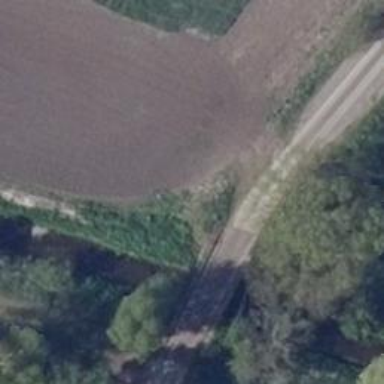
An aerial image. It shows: Unclassified road on bridge.